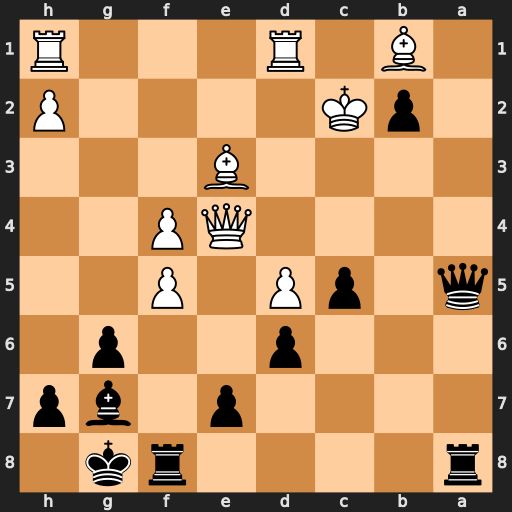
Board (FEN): r4rk1/4p1bp/3p2p1/q1pP1P2/4QP2/4B3/1pK4P/1B1R3R
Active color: b
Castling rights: -
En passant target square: -
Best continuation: Qc3#